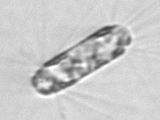
Label: Corethron_hystrix